Field crop: maize
Growth stage: 2
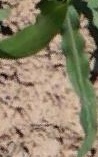
Species: maize